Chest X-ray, PA view. Patient: 44 years old, sex M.
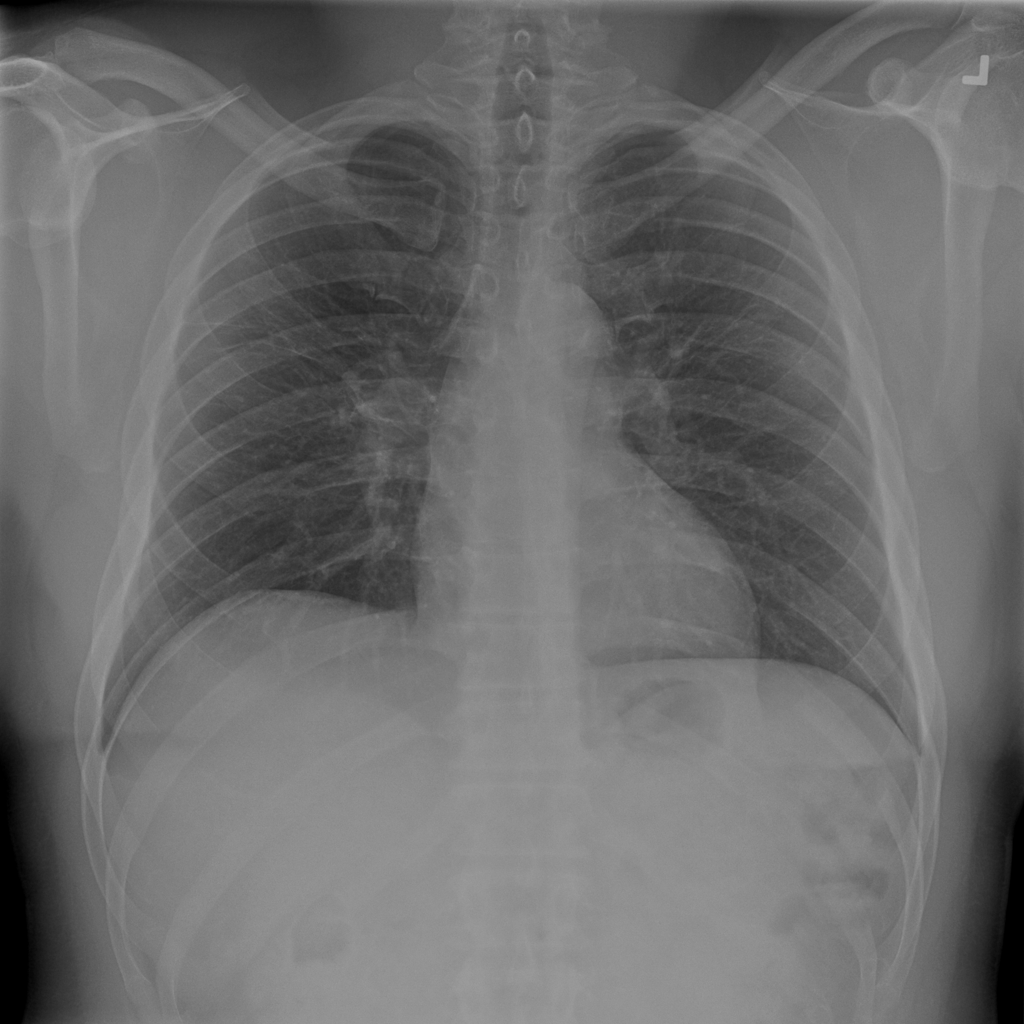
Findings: Infiltration